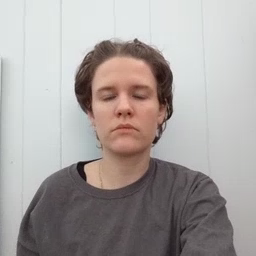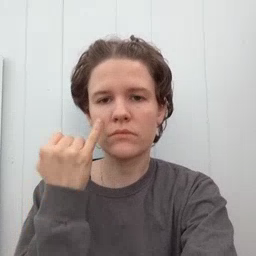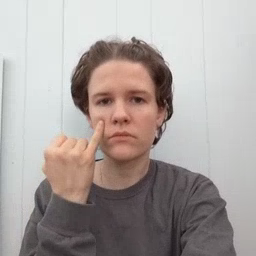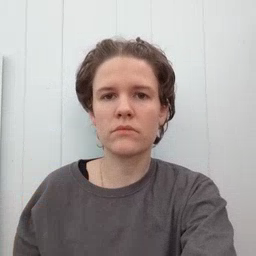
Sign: if